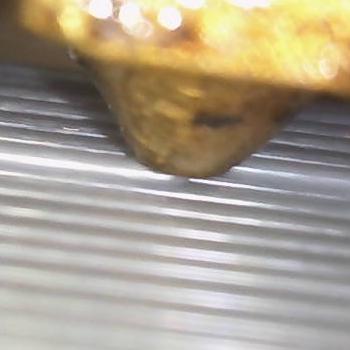
Flow rate: 100%